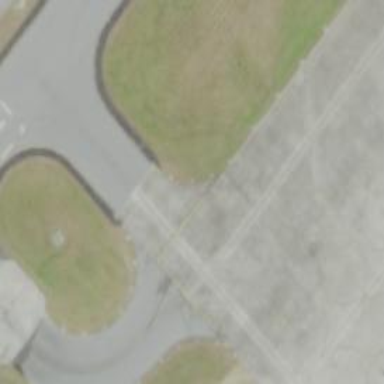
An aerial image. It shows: Image of taxiway at airport.